Question: I'm trying to set some text to be displayed where the accelerator binding is usually displayed, for a 'JMenuItem'.
The demarcated text in the following image is an example of what I'm trying to set, for another 'JMenuItem'.

I actually want to set an accelerator for this 'JMenuItem', though.
I've poked around the source for several classes, like 'JMenuItem' and 'BasicMenuItemUI', to no avail.
What's the simplest way to achieve this?
Thanks in advance :)
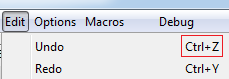
Answer: I assume the reason you want this is so you can prevent the menu from triggering the undo action a second time, when the key combination is already bound on a component on the frame, but this shouldn't be necessary. If the component consumes the key event, the menu won't detect it.
Here's an example with a JTextArea to see what I mean:
'''
JFrame frame = new JFrame();
frame.setDefaultCloseOperation(JFrame.DISPOSE_ON_CLOSE);
JMenuBar menu = new JMenuBar();
frame.setJMenuBar(menu);
JMenu menuEdit = new JMenu("Edit");
menu.add(menuEdit);
JMenuItem menuEditUndo = new JMenuItem("Undo");
menuEdit.add(menuEditUndo);
menuEditUndo.setAccelerator(KeyStroke.getKeyStroke("control Z"));
menuEditUndo.addActionListener(new ActionListener() {
@Override
public void actionPerformed(ActionEvent e) {
System.out.println("menu");
}
});
JTextArea textArea = new JTextArea(20, 40);
textArea.getInputMap().put(KeyStroke.getKeyStroke("control Z"), "undo");
textArea.getActionMap().put("undo", new AbstractAction() {
@Override
public void actionPerformed(ActionEvent e) {
System.out.println("text");
}
});
frame.add(new JScrollPane(textArea));
frame.pack();
frame.setLocationRelativeTo(null);
frame.setVisible(true);
'''
Both the text area and the menu item have bound to the same key combo, but pressing while the text area has focus prints only "text" and never "menu". I.e., the action does not happen twice. Although this uses a JTextArea, it should be true of any component.